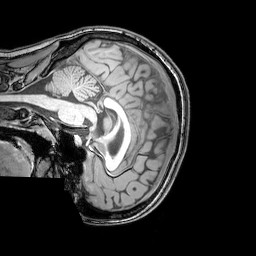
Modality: T1w
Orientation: sagittal
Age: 24
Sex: female
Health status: healthy
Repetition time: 0.081 s
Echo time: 0.037 s